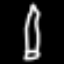
Label: pencil